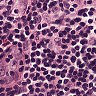
Metastatic tissue present: no